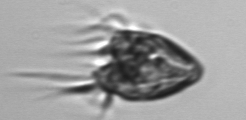
Label: Strombidium_morphotype1